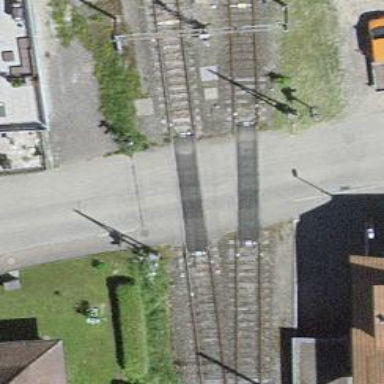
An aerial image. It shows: Level crossing with full barriers and lights.